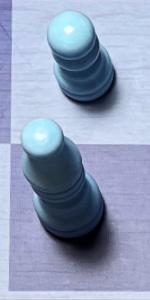
Label: Bishop_White